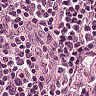
Metastatic tissue present: no